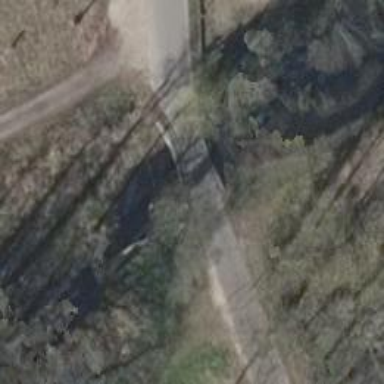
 crossing over bridge with dedicated bicycle lane."